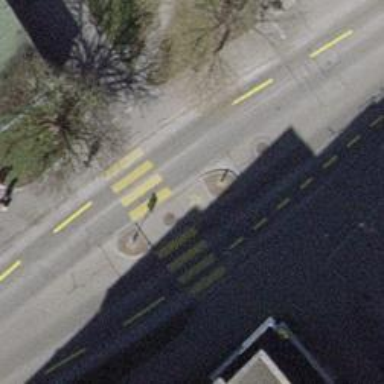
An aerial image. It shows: Zebra crossing with road island.